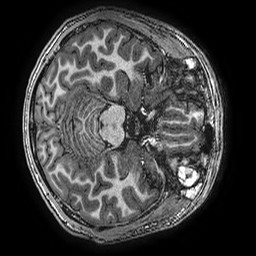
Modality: T1w
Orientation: axial
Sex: male
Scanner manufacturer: ge
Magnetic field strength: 3 T
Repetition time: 0.00766 s
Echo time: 0.003476 s